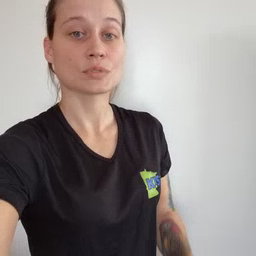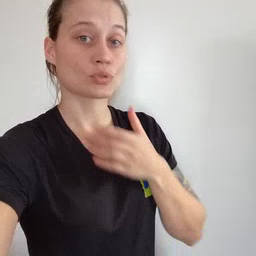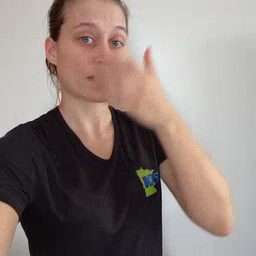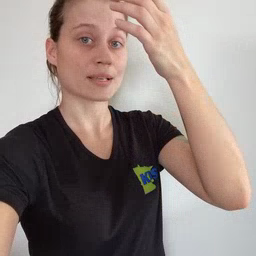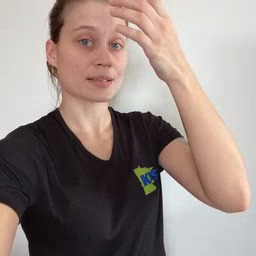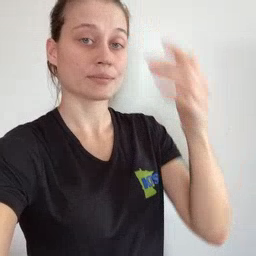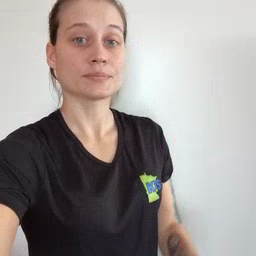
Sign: giraffe